Chest X-ray. View position: PA
Patient age: 14
Patient sex: F
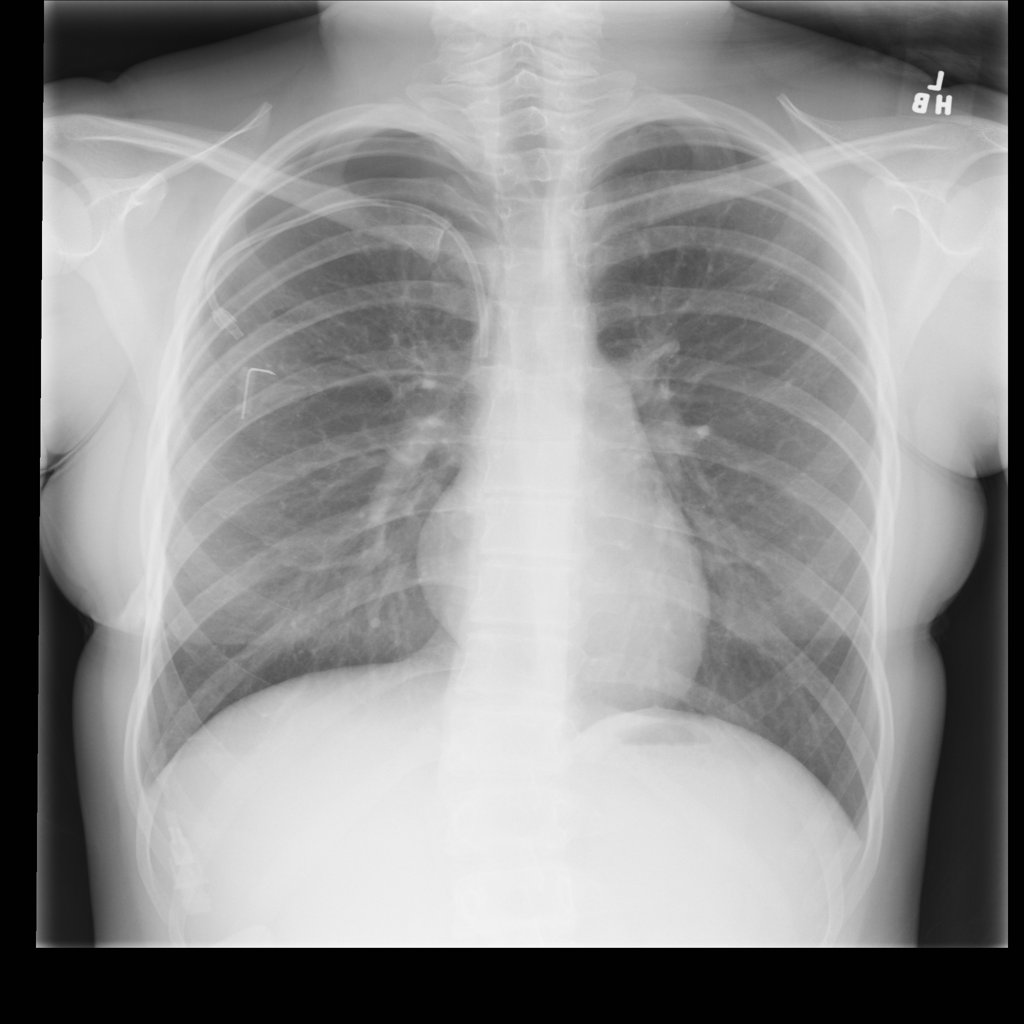
Finding: Pneumothorax